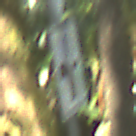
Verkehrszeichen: VerlaufVorfahrtsstrasse1
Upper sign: Vorfahrtsstrasse
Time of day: Midday
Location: Outdoor (Nature)
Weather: Clear
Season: NotSpecified
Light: Natural